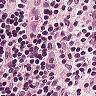
Metastatic tissue present: no